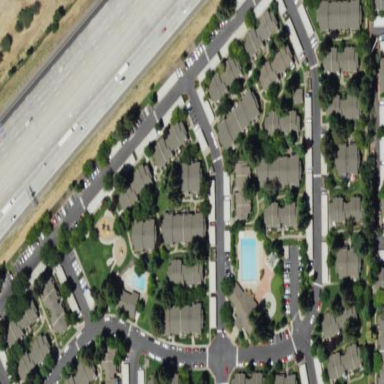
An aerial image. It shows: Gated residential area.